Interaction volume radius: 5 \u00c5
Interaction volume height: 25 \u00c5
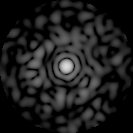
Disorder parameter: 0.8356